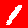
Digit: 1